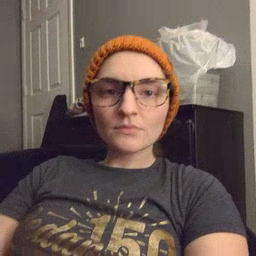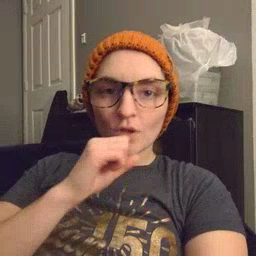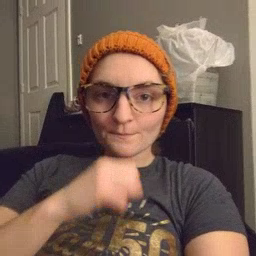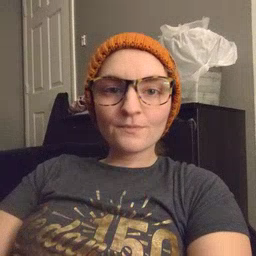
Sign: orange